Question:
I want to get a User or just a User UID via email or name. Tried to write the query, but I'm getting all users and then iterating through them and then getting the user but I think it's an expensive task. How can I get only one User/Uid from Realtime Database?
This is what I came up with (But don't think is the best way):
'''
DatabaseReference usersRef = FirebaseDatabase.getInstance().getReference("Users");
Query emailQuery = usersRef.orderByChild("email").equalTo(client.getEmail());
emailQuery.addListenerForSingleValueEvent(new ValueEventListener() {
@Override
public void onDataChange(@NonNull DataSnapshot snapshot) {
for (DataSnapshot child : snapshot.getChildren()) {
if (child.getValue(User.class).getEmail().equals(client.getEmail())){
User user = child.getValue(User.class);
}
}
}
@Override
public void onCancelled(@NonNull DatabaseError error) {
}
});
'''
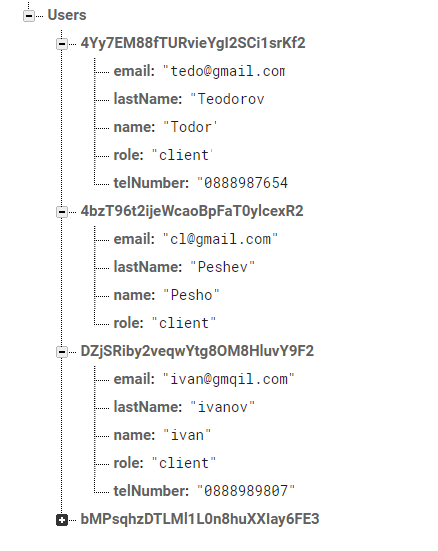
Answer: According to your last comment:
> I have the corresponding details of each user (email, name), and I want to get the UID of one user (no matter which one)
To get a particular user from the database based on a particular email address, the query that you are already using:
'''
Query emailQuery = usersRef.orderByChild("email").equalTo(client.getEmail());
'''
Returns only the users who have the field 'email' set to what 'client.getEmail()' returns. For instance, if 'client.getEmail()' returns tedo@gmail.com then you'll get a single result, according to your screenshot, which is the first one. That being said, the following if statement, doesn't make sense to be used:
'''
if (child.getValue(User.class).getEmail().equals(client.getEmail())){
User user = child.getValue(User.class);
}
'''
Since the key of the user node is represented by the UID, then you should get it like this:
'''
Query emailQuery = usersRef.orderByChild("email").equalTo(client.getEmail());
emailQuery.addListenerForSingleValueEvent(new ValueEventListener() {
@Override
public void onDataChange(@NonNull DataSnapshot snapshot) {
for (DataSnapshot child : snapshot.getChildren()) {
User user = child.getValue(User.class);
String uid = child.getKey();
//Do what you need to do with UID.
}
}
@Override
public void onCancelled(@NonNull DatabaseError error) {
Log.d("TAG", error.getMessage()); //Never ignore potential errors!
}
});
'''
That's the simplest, cheapest way to query the Realtime Database, in which you return only the elements that you are interested in and that satisfy a particular condition.